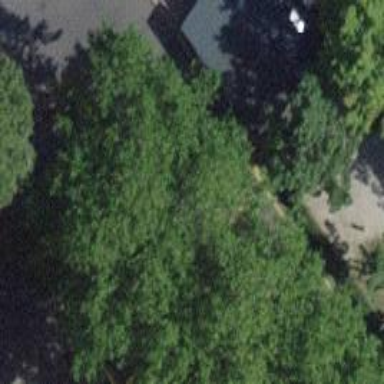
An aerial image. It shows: Urban area featuring tree as natural element.